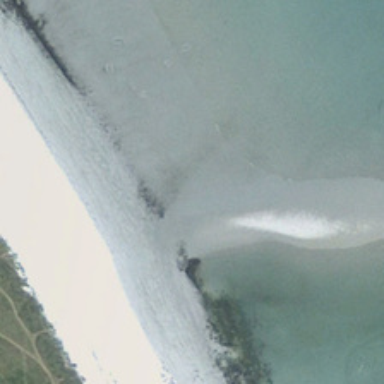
Yellow beach is near green ocean .